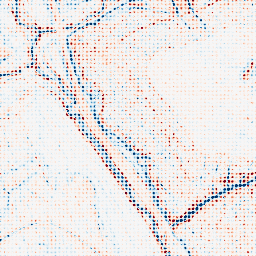
Category: edge_preserving
Decomposition family: anisotropic_diffusion
Decomposition parameters: iterations: 10
kappa: 30
gamma: 0.15
Upsampling method: sinc_hamming
Upsampling parameters: scale: 8
kernel_size: 4
Upsampling scale: 8